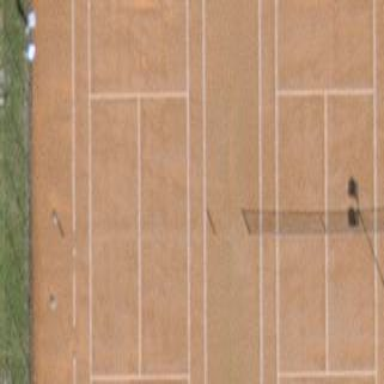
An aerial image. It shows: Tennis court in leisure pitch.